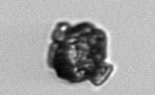
Label: Delphineis